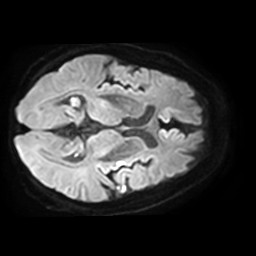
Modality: TRACE
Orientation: axial
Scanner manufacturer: philips
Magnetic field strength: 3 T
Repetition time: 5.012 s
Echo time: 0.07459 s